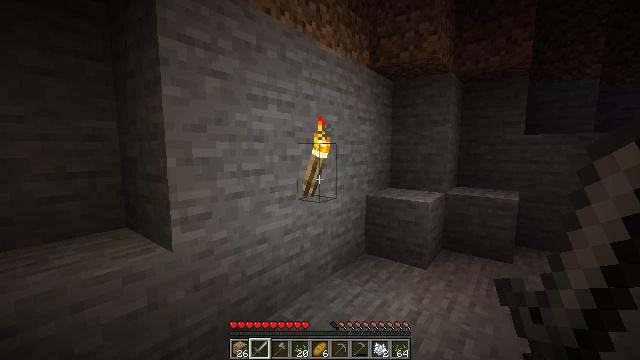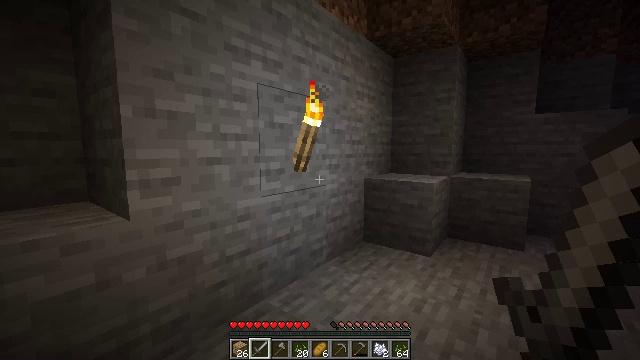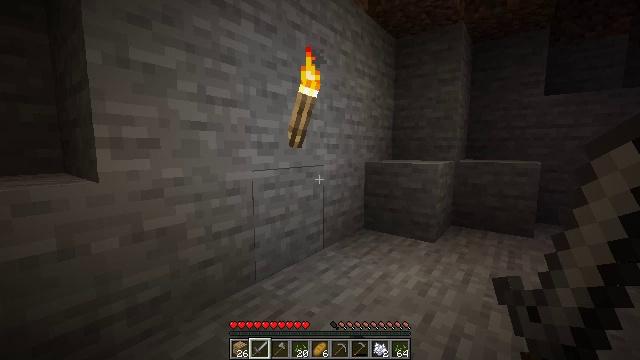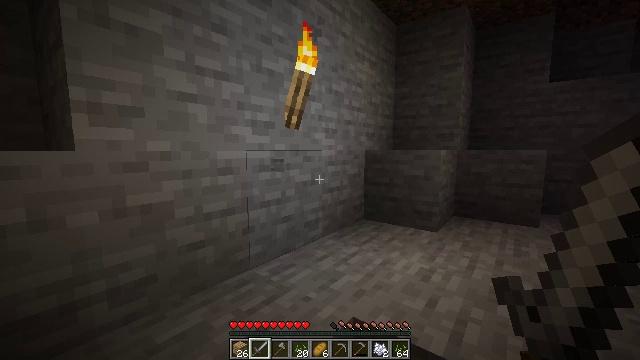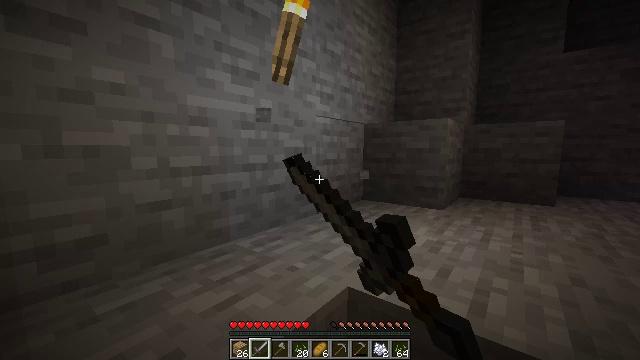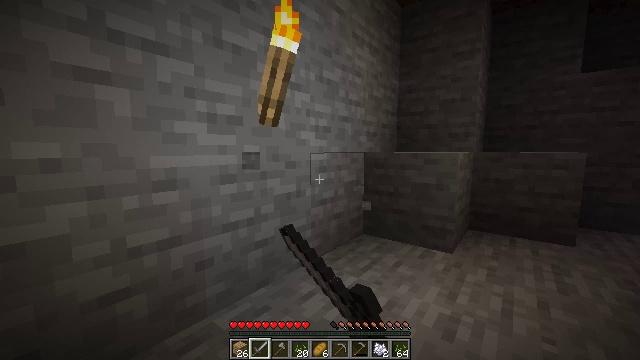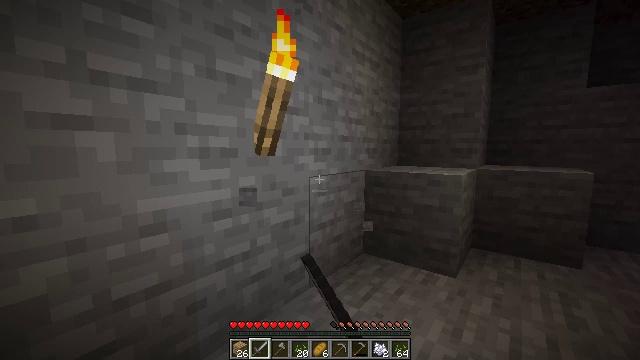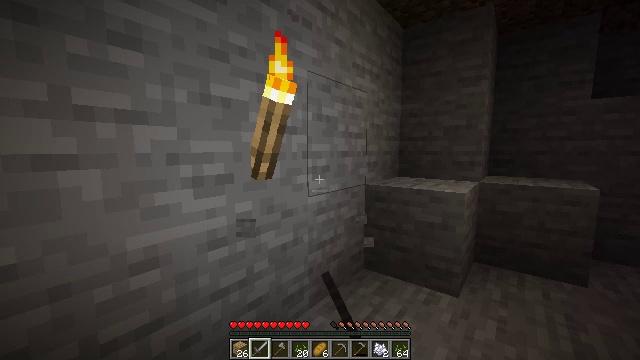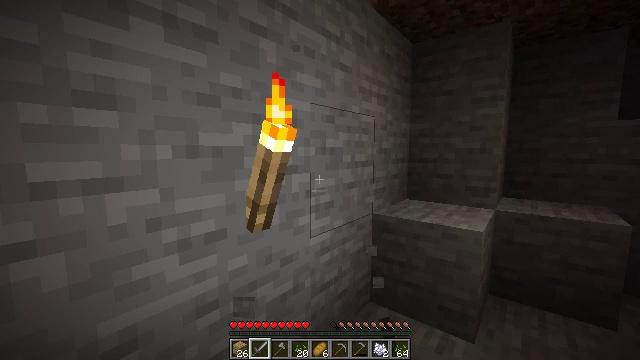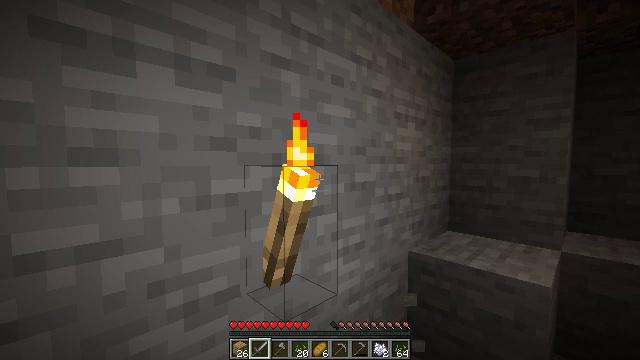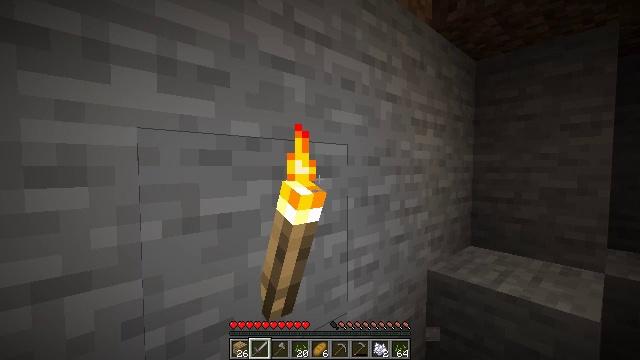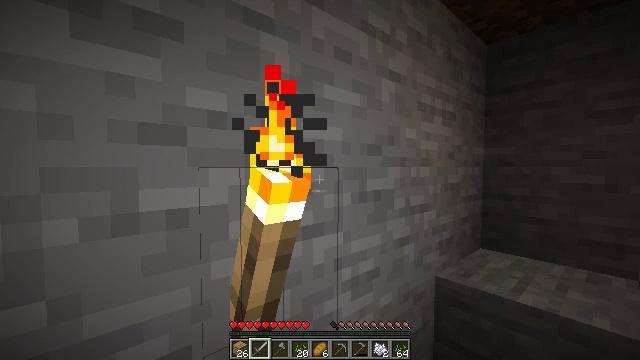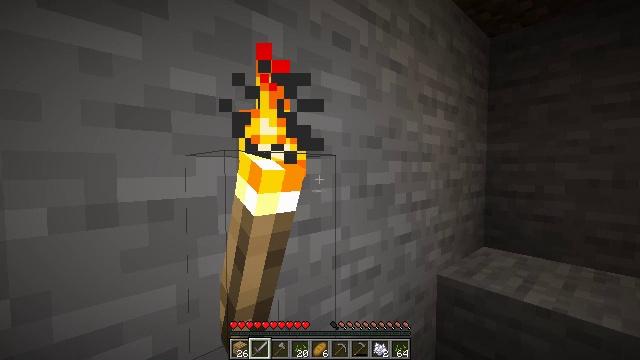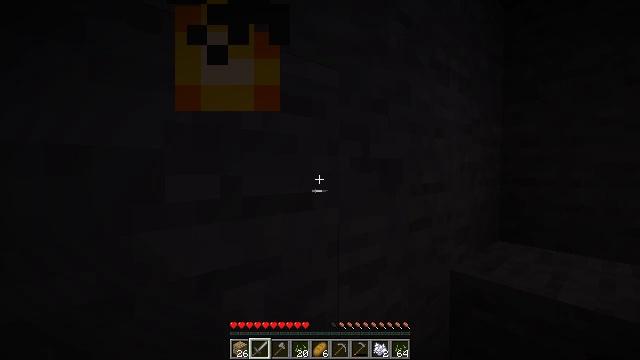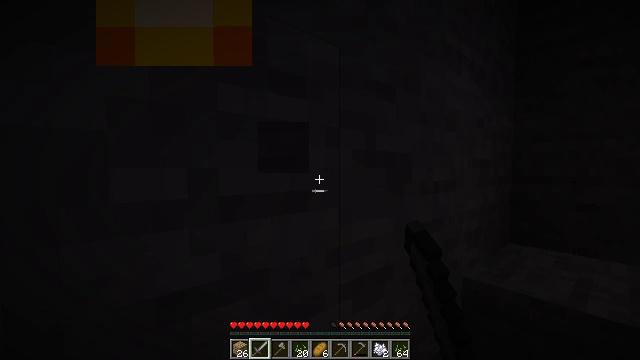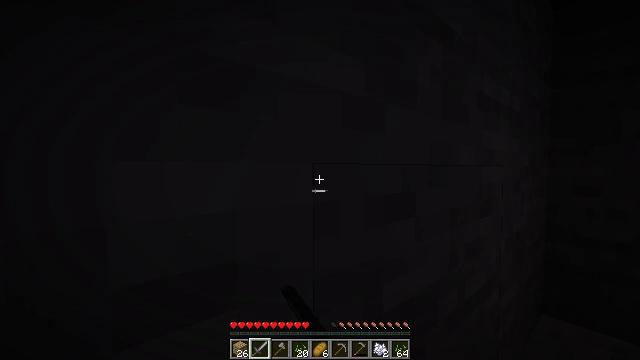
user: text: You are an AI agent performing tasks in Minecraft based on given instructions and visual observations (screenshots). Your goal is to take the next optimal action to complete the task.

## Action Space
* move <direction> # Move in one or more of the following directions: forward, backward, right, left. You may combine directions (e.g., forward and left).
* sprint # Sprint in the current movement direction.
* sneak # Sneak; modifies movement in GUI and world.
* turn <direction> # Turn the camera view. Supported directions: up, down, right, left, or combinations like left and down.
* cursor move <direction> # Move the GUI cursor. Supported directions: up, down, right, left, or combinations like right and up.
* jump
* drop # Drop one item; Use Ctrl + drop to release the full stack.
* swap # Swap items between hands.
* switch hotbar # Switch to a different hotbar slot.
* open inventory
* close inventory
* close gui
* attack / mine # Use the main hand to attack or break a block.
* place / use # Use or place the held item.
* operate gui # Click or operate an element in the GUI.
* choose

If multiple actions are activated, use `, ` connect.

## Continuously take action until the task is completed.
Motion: motion action
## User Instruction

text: Left click to collect the wall torch.
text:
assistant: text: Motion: move forward, jump
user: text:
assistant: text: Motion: move forward, jump
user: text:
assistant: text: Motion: move forward, attack / mine, jump
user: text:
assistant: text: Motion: move forward, attack / mine, jump
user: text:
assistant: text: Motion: move forward, attack / mine, jump
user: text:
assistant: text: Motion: move forward, jump
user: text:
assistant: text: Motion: move forward, jump
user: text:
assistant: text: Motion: move forward, turn left, jump
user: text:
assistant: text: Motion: move forward, turn left and up, jump
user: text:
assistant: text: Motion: move forward, turn left and up, jump
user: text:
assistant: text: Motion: move forward, jump
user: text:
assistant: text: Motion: move forward, jump
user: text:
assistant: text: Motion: move forward, attack / mine, jump
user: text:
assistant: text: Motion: move forward, attack / mine, jump
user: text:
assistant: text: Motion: move forward, attack / mine, jump
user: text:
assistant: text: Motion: move forward, jump
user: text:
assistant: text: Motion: move forward, jump
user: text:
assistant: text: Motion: jump